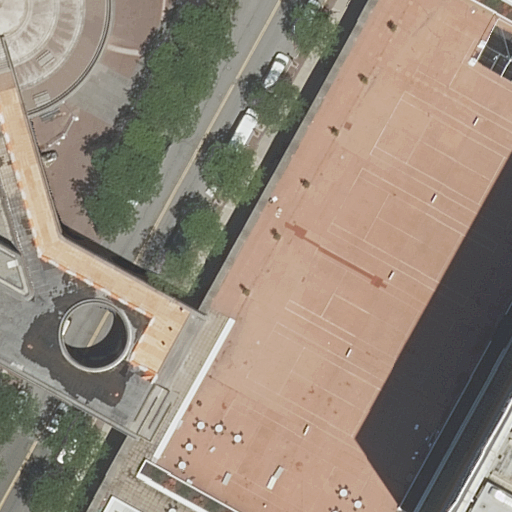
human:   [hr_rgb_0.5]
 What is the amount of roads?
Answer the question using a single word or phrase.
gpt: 3

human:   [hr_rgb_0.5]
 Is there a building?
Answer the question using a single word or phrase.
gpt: yes

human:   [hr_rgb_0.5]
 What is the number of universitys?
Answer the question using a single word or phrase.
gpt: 1

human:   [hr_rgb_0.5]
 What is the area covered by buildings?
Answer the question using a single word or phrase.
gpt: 7572m2

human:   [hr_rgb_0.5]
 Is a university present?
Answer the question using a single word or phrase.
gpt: yes

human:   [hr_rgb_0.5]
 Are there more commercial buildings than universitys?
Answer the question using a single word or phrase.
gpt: no

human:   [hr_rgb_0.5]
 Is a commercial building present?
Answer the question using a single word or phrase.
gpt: no

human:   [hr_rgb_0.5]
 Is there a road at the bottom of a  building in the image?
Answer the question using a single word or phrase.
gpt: yes

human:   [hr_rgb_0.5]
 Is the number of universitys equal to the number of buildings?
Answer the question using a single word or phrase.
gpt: no

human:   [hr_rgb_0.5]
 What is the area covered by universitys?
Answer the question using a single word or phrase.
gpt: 29m2

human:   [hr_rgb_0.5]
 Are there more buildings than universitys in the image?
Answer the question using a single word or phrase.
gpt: yes

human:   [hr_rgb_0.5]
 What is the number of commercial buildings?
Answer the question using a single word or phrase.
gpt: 0

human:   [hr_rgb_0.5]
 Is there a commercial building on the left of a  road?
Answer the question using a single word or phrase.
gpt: no

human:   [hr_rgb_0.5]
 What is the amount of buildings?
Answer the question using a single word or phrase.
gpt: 2

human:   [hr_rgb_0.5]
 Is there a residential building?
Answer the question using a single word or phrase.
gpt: yes

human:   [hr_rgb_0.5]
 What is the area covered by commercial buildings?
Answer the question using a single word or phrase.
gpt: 0m2

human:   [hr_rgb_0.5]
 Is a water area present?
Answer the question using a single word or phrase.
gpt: no

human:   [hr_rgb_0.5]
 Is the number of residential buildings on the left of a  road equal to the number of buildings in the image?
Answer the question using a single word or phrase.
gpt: no

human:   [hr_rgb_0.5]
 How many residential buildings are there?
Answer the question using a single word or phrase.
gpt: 2

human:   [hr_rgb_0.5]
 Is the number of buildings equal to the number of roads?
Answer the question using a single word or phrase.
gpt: no

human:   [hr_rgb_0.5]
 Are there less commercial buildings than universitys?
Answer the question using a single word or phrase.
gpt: yes

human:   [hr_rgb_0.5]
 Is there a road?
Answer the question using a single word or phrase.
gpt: yes

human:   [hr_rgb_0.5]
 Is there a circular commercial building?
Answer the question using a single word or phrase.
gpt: no

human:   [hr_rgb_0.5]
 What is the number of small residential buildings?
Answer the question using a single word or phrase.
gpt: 0

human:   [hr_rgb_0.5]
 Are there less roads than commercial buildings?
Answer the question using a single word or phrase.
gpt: no

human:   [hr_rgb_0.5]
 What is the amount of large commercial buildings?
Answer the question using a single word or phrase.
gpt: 0

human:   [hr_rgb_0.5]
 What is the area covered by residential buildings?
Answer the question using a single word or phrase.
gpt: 7572m2

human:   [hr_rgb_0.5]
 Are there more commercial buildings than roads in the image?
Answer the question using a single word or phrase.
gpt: no

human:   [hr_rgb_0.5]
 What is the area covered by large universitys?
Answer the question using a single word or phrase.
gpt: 0m2

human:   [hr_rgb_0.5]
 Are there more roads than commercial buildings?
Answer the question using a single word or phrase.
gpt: yes

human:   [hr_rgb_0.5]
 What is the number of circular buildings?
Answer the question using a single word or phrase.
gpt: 0

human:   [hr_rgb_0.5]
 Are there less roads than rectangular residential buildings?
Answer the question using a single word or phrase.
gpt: no

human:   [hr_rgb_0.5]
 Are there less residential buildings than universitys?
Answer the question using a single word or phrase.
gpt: no

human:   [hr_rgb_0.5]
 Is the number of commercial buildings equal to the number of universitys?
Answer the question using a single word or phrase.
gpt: no

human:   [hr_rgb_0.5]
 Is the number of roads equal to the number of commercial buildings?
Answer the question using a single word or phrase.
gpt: no

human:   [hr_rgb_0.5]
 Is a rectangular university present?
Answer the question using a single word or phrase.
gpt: yes

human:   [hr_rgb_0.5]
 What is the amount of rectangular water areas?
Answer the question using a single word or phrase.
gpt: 0

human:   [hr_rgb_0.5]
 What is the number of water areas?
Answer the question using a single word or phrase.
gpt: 0

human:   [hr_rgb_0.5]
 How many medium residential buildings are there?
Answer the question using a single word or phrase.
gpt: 0

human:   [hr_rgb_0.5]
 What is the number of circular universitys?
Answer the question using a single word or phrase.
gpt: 0

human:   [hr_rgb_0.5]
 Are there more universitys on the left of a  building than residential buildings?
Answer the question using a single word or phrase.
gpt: no

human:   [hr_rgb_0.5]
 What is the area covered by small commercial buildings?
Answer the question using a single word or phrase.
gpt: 0m2

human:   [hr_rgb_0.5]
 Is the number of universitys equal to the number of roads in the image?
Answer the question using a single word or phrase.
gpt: no

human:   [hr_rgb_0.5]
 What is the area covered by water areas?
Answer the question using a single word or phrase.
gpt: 0m2

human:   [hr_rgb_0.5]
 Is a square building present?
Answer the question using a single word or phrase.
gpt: no

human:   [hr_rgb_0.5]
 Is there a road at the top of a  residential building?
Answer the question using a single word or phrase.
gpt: no

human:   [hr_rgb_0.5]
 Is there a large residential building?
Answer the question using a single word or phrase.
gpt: yes

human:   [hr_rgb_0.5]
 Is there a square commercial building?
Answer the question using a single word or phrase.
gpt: no

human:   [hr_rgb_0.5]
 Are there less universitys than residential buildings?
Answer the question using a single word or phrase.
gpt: yes

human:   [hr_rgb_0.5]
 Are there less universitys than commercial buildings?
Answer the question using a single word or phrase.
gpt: no

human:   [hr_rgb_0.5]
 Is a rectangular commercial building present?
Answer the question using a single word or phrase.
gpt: no

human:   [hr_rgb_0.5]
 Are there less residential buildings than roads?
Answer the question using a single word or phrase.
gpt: yes

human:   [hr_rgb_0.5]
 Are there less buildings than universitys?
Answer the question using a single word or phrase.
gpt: no

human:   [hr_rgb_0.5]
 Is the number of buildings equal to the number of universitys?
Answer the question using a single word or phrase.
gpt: no

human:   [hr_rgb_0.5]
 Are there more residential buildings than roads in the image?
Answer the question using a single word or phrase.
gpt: no

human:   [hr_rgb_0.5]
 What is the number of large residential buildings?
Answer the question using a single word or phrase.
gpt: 2

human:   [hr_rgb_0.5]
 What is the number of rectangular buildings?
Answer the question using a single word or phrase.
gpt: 1

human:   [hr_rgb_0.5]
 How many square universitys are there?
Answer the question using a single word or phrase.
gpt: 0

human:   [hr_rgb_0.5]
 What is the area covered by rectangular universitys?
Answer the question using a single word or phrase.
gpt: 29m2

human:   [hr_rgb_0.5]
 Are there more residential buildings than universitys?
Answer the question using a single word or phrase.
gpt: yes

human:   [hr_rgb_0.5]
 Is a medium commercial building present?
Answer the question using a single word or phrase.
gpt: no

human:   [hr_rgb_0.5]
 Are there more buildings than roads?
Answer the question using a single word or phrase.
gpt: no

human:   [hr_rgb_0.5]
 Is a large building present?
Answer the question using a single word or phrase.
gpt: yes

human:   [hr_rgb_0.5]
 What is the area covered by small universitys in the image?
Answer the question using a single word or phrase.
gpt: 29m2